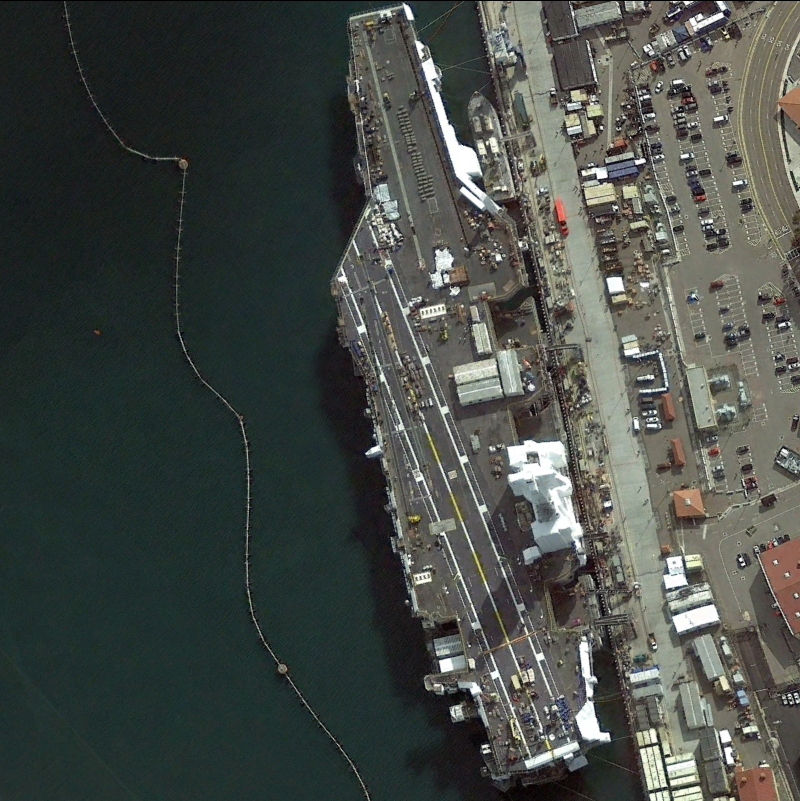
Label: aircraft_carrier